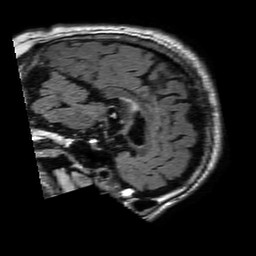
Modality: FLAIR
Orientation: sagittal
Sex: male
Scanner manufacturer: philips
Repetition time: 11 s
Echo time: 0.125 s